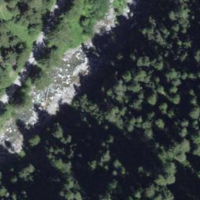
EUNIS habitat code: 45
Species observed at this site:
Volucella pellucens
Epipactis atrorubens